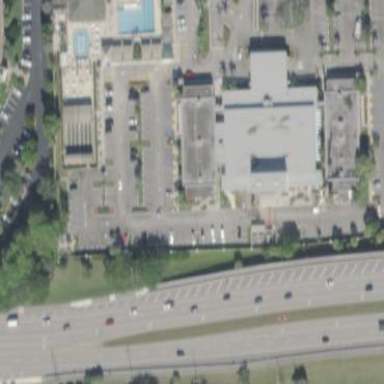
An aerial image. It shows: Community center building.